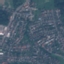
Land use / land cover class: Residential